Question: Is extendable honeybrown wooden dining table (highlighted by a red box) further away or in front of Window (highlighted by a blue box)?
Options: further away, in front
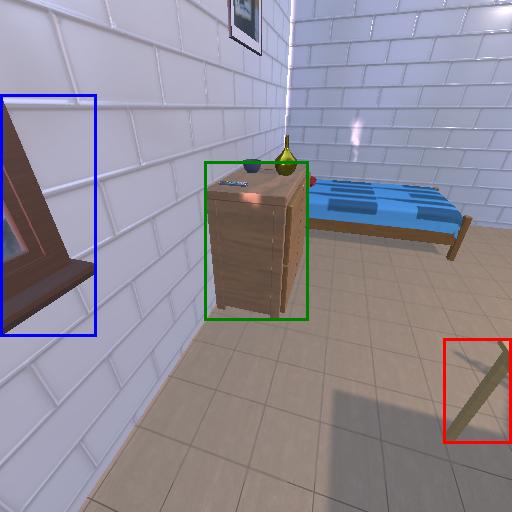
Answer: further away